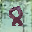
Label: 8